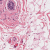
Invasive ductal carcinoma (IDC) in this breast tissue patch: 0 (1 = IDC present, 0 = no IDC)